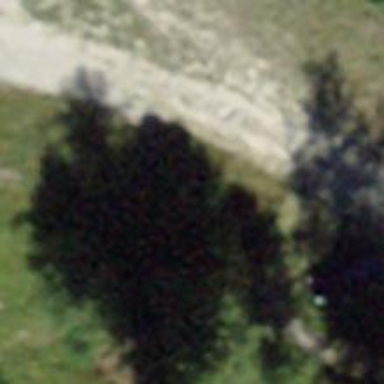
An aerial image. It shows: Brown bench.